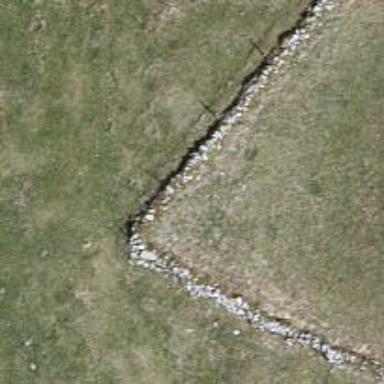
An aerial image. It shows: Dry stone wall barrier.